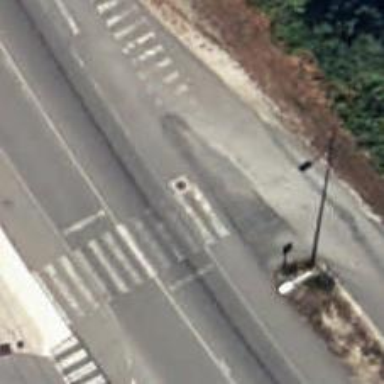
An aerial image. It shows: Marked crossing on footway. The crossing has visible markings.